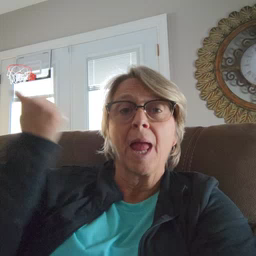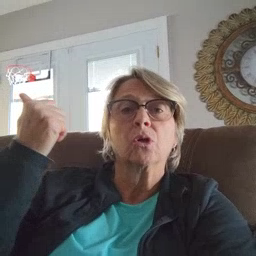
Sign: better